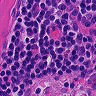
Metastatic tissue present: no